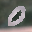
Label: 0